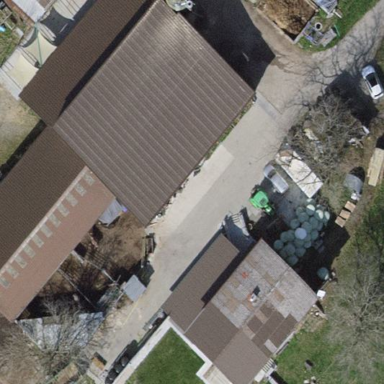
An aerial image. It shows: Farmyard in rural farm setting.